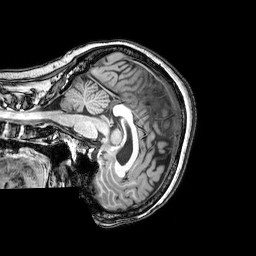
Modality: T1w
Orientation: sagittal
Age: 57
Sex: female
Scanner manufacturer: philips
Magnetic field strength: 3 T
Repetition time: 0.008113 s
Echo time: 0.003709 s